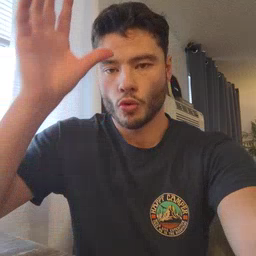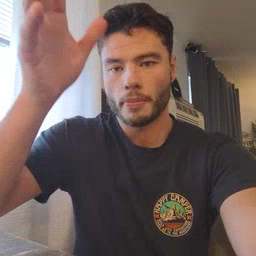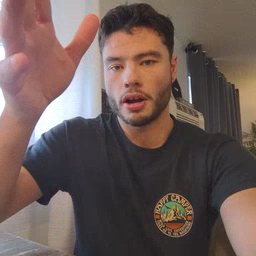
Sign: grandpa